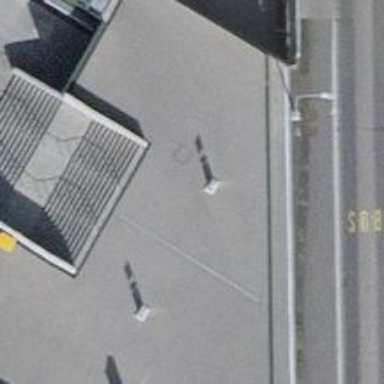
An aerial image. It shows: Footway with asphalt surface leading through building passage tunnel.